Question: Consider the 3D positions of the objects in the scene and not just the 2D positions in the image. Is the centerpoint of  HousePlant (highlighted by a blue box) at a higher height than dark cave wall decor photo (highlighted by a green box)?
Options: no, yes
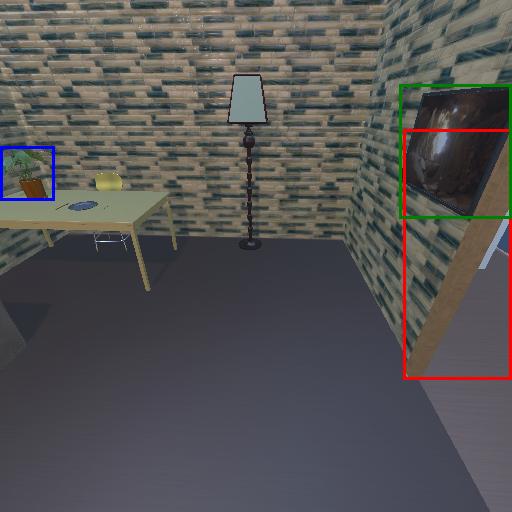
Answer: no